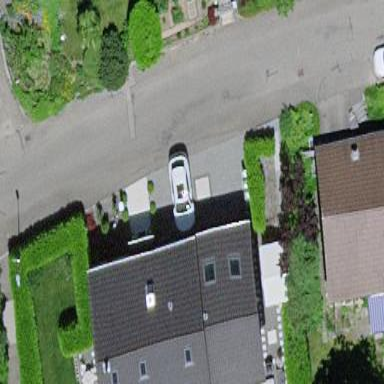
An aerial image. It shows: Residential building.